Question:
i want to search the name who having skills in java and oracle
and i know the coding like
'''
select name from table_name where skills like '%java%' or skills like '%oracle%';
'''
but my problem is,In servlet How can i do this?
'''
String skills=request.getParameter("skill");
'''
my select query
'''
select name from table_name where skill like '"++"';
'''
Here i am confused ,
i tried like this
'''
select name from table_name where skill like '"+%skills%+"';
'''
but not working.
I am a webdeveloper very new to oracle ,please help me
I am using oracle10g
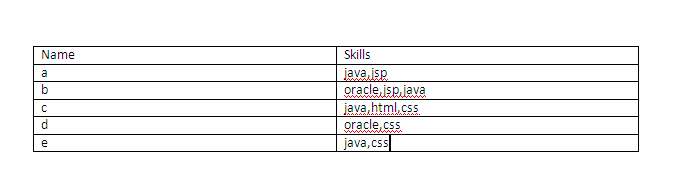
Answer: You may try 'REGEXP_LIKE'
'''
SELECT name from TABLENAME where
WHERE REGEXP_LIKE (skills, '(Java|Oracle)');
'''